Question: How to create such alert for IPhone?

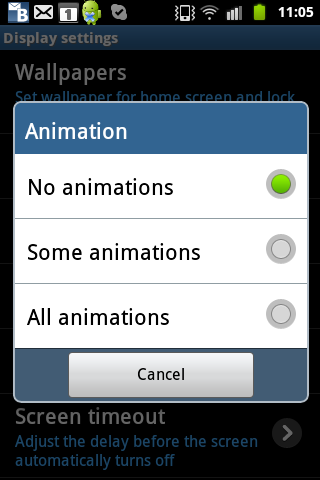
Answer: For doing same you have to go with custom UIAlertView, embedded with UITableView. For doing so either <URL> will guide you very nicely.